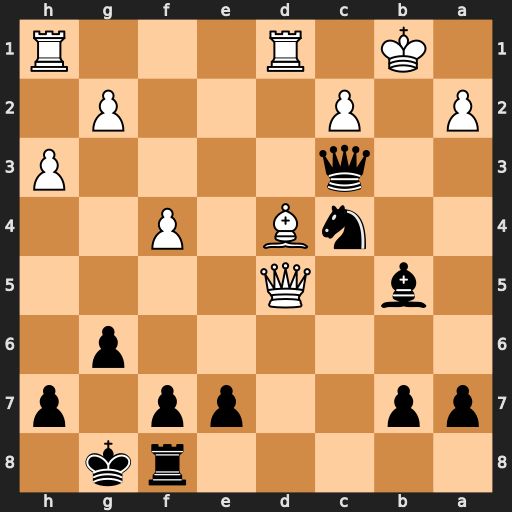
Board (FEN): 5rk1/pp2pp1p/6p1/1b1Q4/2nB1P2/2q4P/P1P3P1/1K1R3R
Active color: b
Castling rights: -
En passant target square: -
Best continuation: Na3+ Kc1 Qxc2#